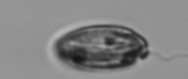
Label: Katodinium_or_Torodinium